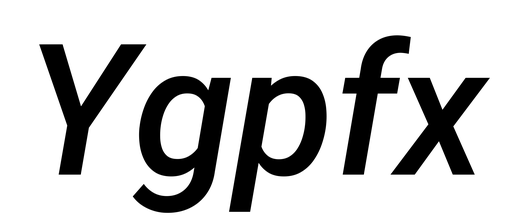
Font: Roboto-Italic_Medium_Italic